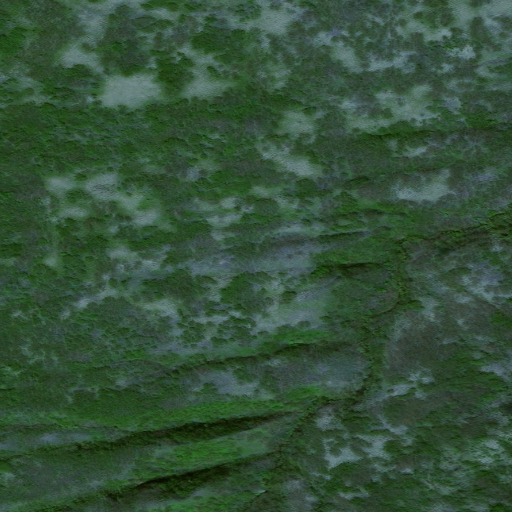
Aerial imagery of island in Alaska named Paul Island containing only unknown